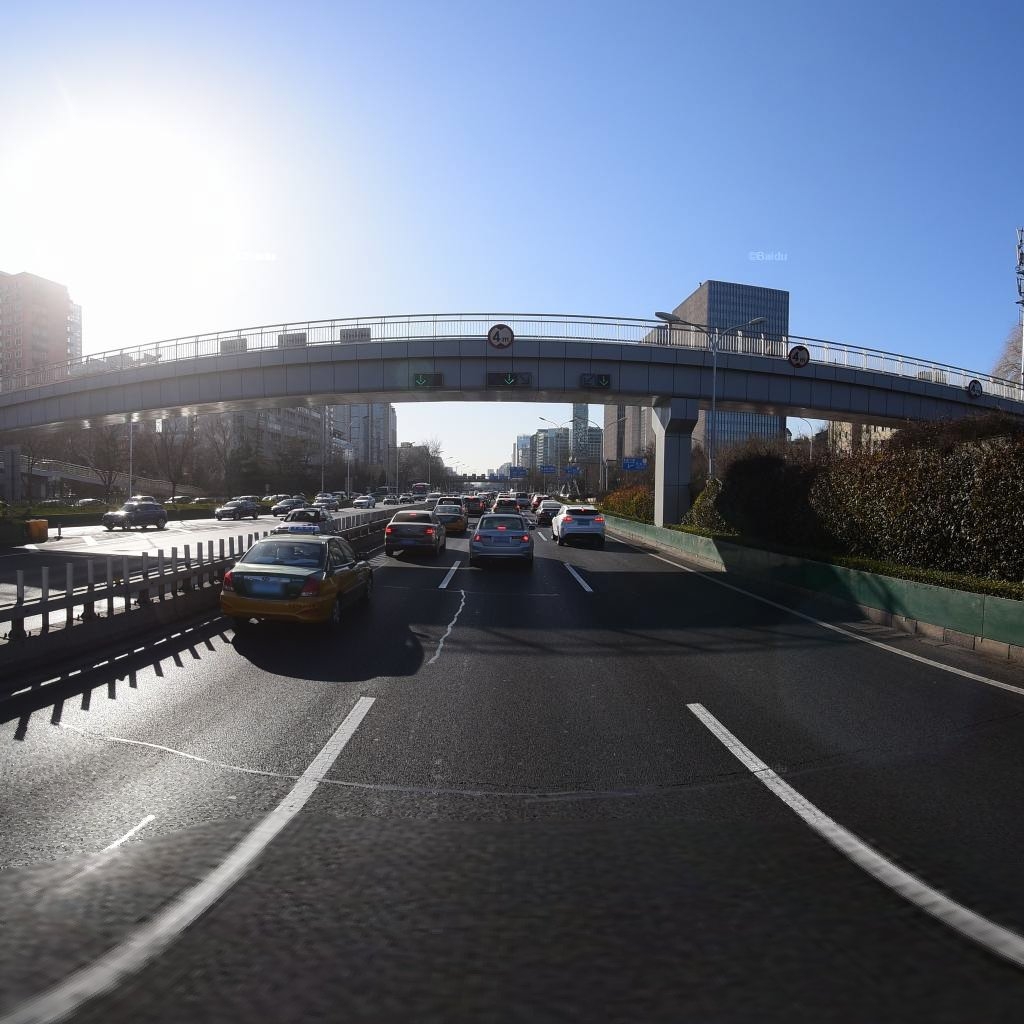
Region: Dongcheng
Road damage annotations: transverse crack, transverse patch, transverse patch, longitudinal patch, longitudinal patch, longitudinal patch